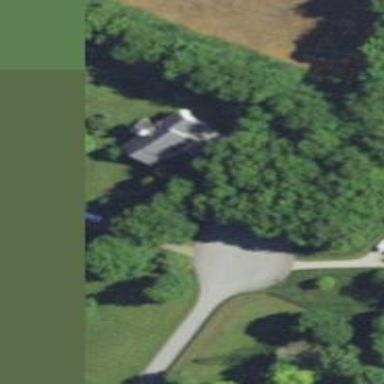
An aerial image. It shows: Driveway leading to service road.